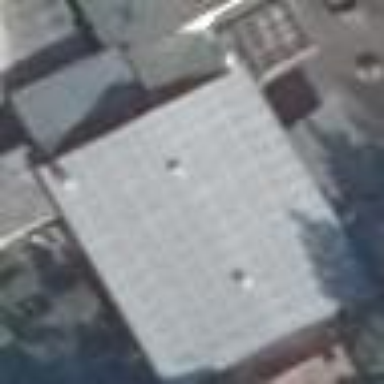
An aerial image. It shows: Building.